Field crop: tomato
Growth stage: 1
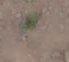
Species: solanum